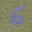
Label: 6